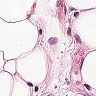
Metastatic tissue present: yes